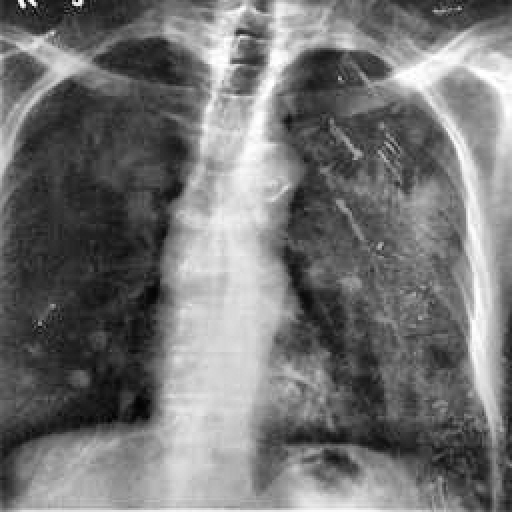
Finding: TUBERCULOSIS